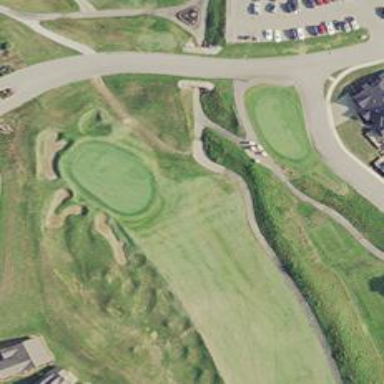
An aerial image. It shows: Path for both road and golf.